七年级 · 度量几何学
(本小题8.0分)

己知 $a 、 b 、 c$ 在数轴上如图, 化简 $\sqrt{a^{2}}-|a+b|+\sqrt{(c-a)^{2}}+|b+c|$.

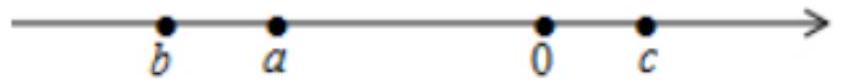
答案: 解：如图所示： $a<0, a+b<0, c-a>0, b+c<0$,故 $\sqrt{a^{2}}-|a+b|+\sqrt{(c-a)^{2}}+|b+c|$

$$
=-a+a+b+c-a-b-c
$$

$=-a$.
解析: 直接利用数轴得出 $a<0, a+b<0, c-a>0, b+c<0$, 进而化简得出答案.此题主要考查了算术平方根得非负性和数轴, 正确得出各部分符号是解题关键.